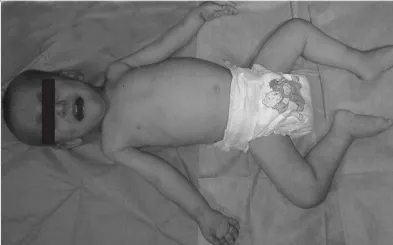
The clinical characteristics of the patient.
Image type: medical_photograph (skin_photograph)